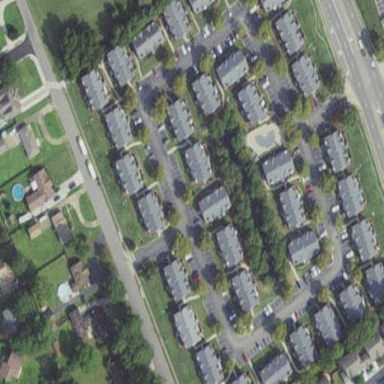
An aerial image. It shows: Residential area with apartments.